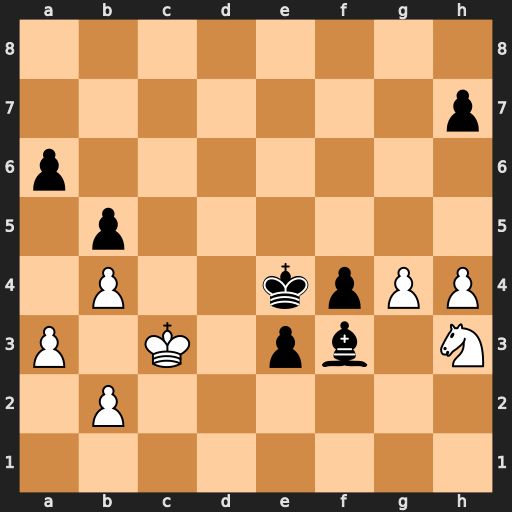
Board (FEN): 8/7p/p7/1p6/1P2kpPP/P1K1pb1N/1P6/8
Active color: w
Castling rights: -
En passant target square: -
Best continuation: Ng5+ Kd5 Nxf3 Ke4 Ng5+